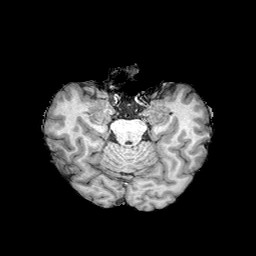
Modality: T1w
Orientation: coronal
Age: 58
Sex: female
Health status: healthy